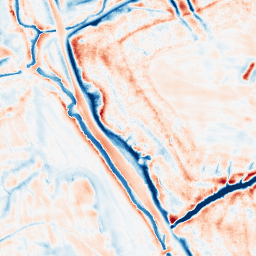
Category: edge_preserving
Decomposition family: bilateral
Decomposition parameters: d: 21
sigma_color: 150
sigma_space: 25
Upsampling method: lanczos
Upsampling parameters: scale: 8
Upsampling scale: 8